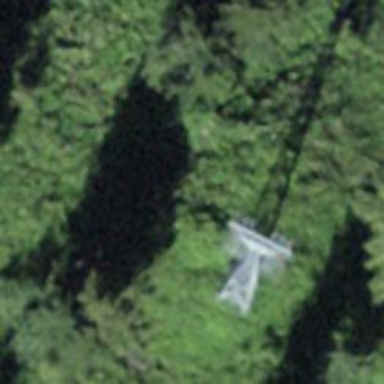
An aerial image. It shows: Pylon for aerialway.